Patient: sex F, age 56
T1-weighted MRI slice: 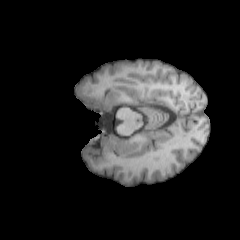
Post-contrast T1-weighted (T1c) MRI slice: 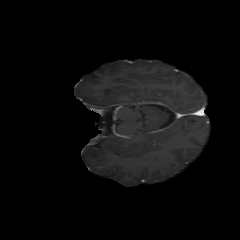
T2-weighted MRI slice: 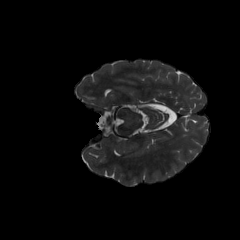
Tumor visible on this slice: no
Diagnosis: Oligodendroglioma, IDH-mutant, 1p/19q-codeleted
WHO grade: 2